Question: I want to do is to get the table contents and put it in a jquery variable as multidimensional array. Is this possible thing? Can anyone give me an example thanks.

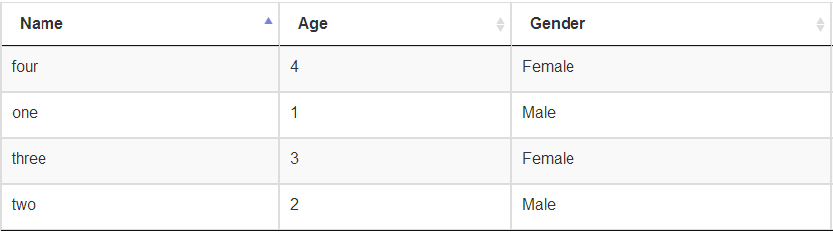
Answer: Assuming that by you mean , you could nest calls to <URL>:
'''
// for each content row, retrieve an array of cell-text values
var data = $.map($("tbody tr"), function (tr) {
return [$.map(tr.cells, function (td) {
return $(td).text();
})];
});
'''
output:
'''
[
["four", "4", "Female"],
["one", "1", "Male"],
["three", "3", "Female"],
["two", "2", "Male"]
]
'''
... and in plain javascript (<URL>:
'''
var data = [].map.call(document.querySelectorAll("tbody tr"), function (tr) {
return [].map.call(tr.cells, function(td) {
return td.textContent;
});
});
'''
Now, <URL>:
'''
// get the header names so we can use them for our object property names
var names = [].map.call(document.querySelectorAll("thead th"), function (th) {
return th.textContent;
});
// for each content row, retrieve an object-representation of the data
var data = [].map.call(document.querySelectorAll("tbody tr"), function (tr) {
return [].reduce.call(tr.cells, function (p, td, i) {
p[names[i]] = td.textContent;
return p;
}, {});
});
'''
output:
'''
[{
"Name": "four",
"Age": "4",
"Gender": "Female"
}, {
"Name": "one",
"Age": "1",
"Gender": "Male"
}, {
"Name": "three",
"Age": "3",
"Gender": "Female"
}, {
"Name": "two",
"Age": "2",
"Gender": "Male"
}]
'''
<URL>